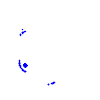
Particle: kaon